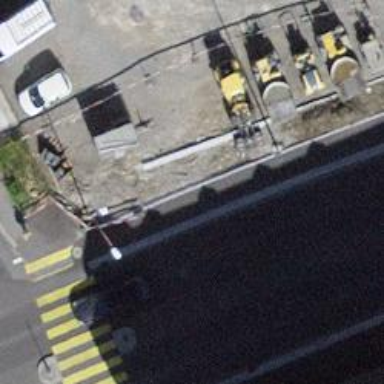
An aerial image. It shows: Bollard.